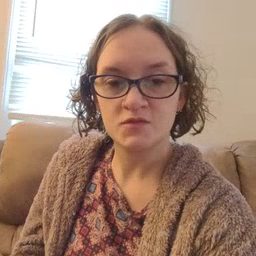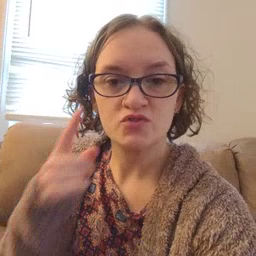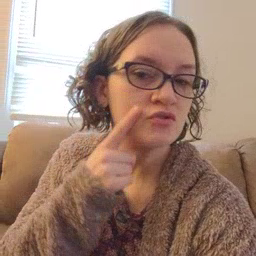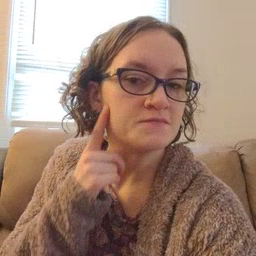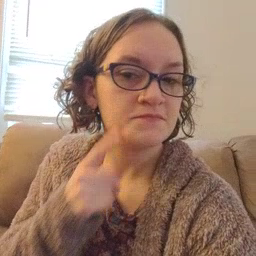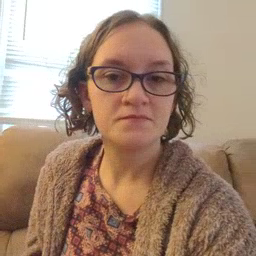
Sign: cheek